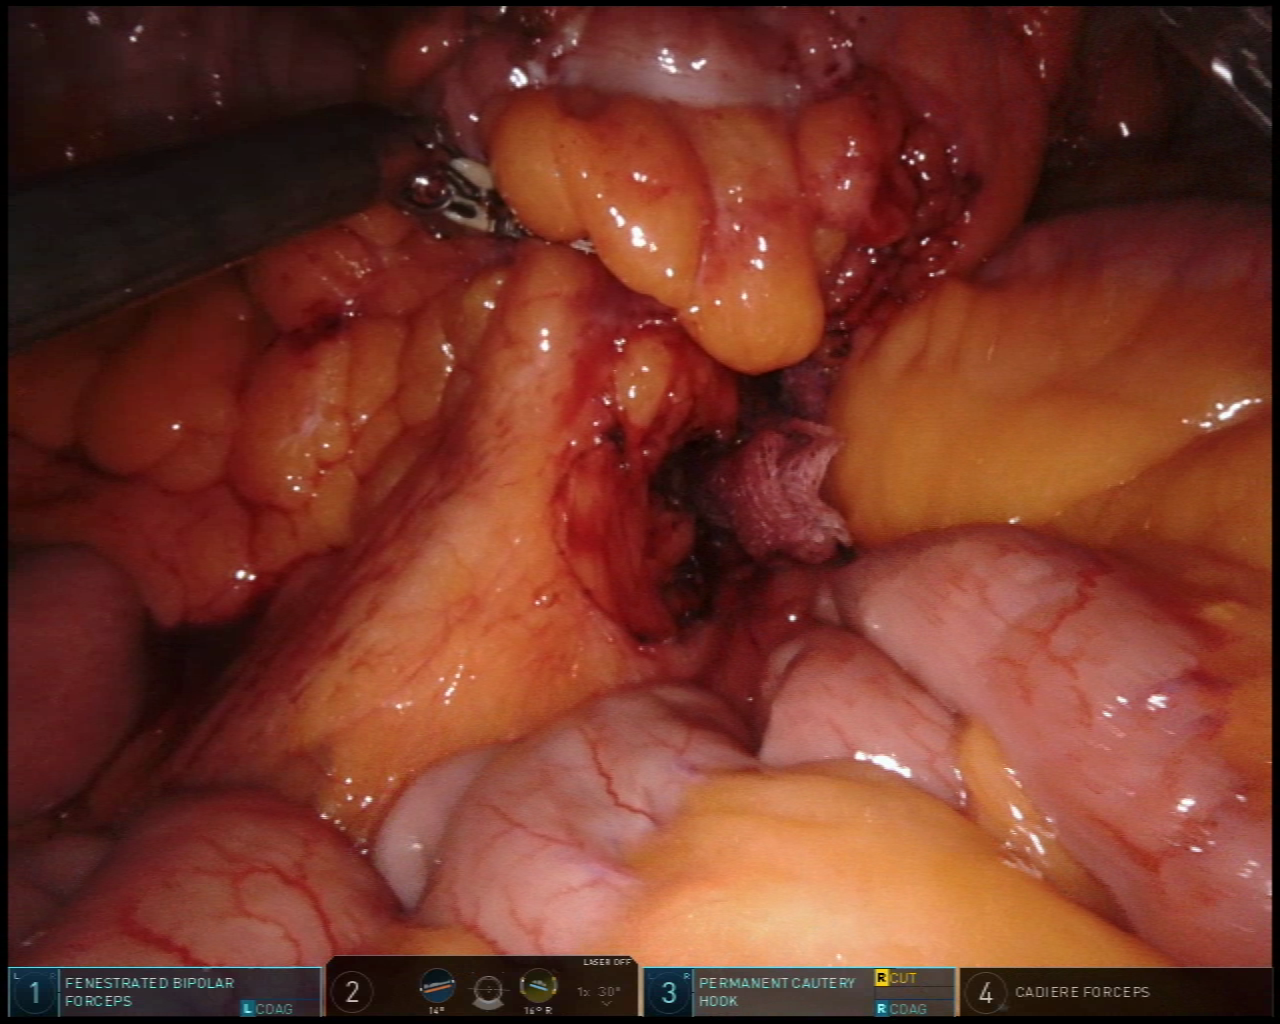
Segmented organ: small_intestine
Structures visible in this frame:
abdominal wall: no
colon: yes
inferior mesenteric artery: no
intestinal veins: no
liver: no
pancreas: no
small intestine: yes
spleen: no
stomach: no
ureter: no
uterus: no
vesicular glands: no